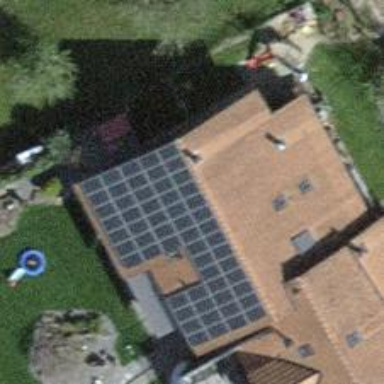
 consisting of solar photovoltaic panels."